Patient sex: M
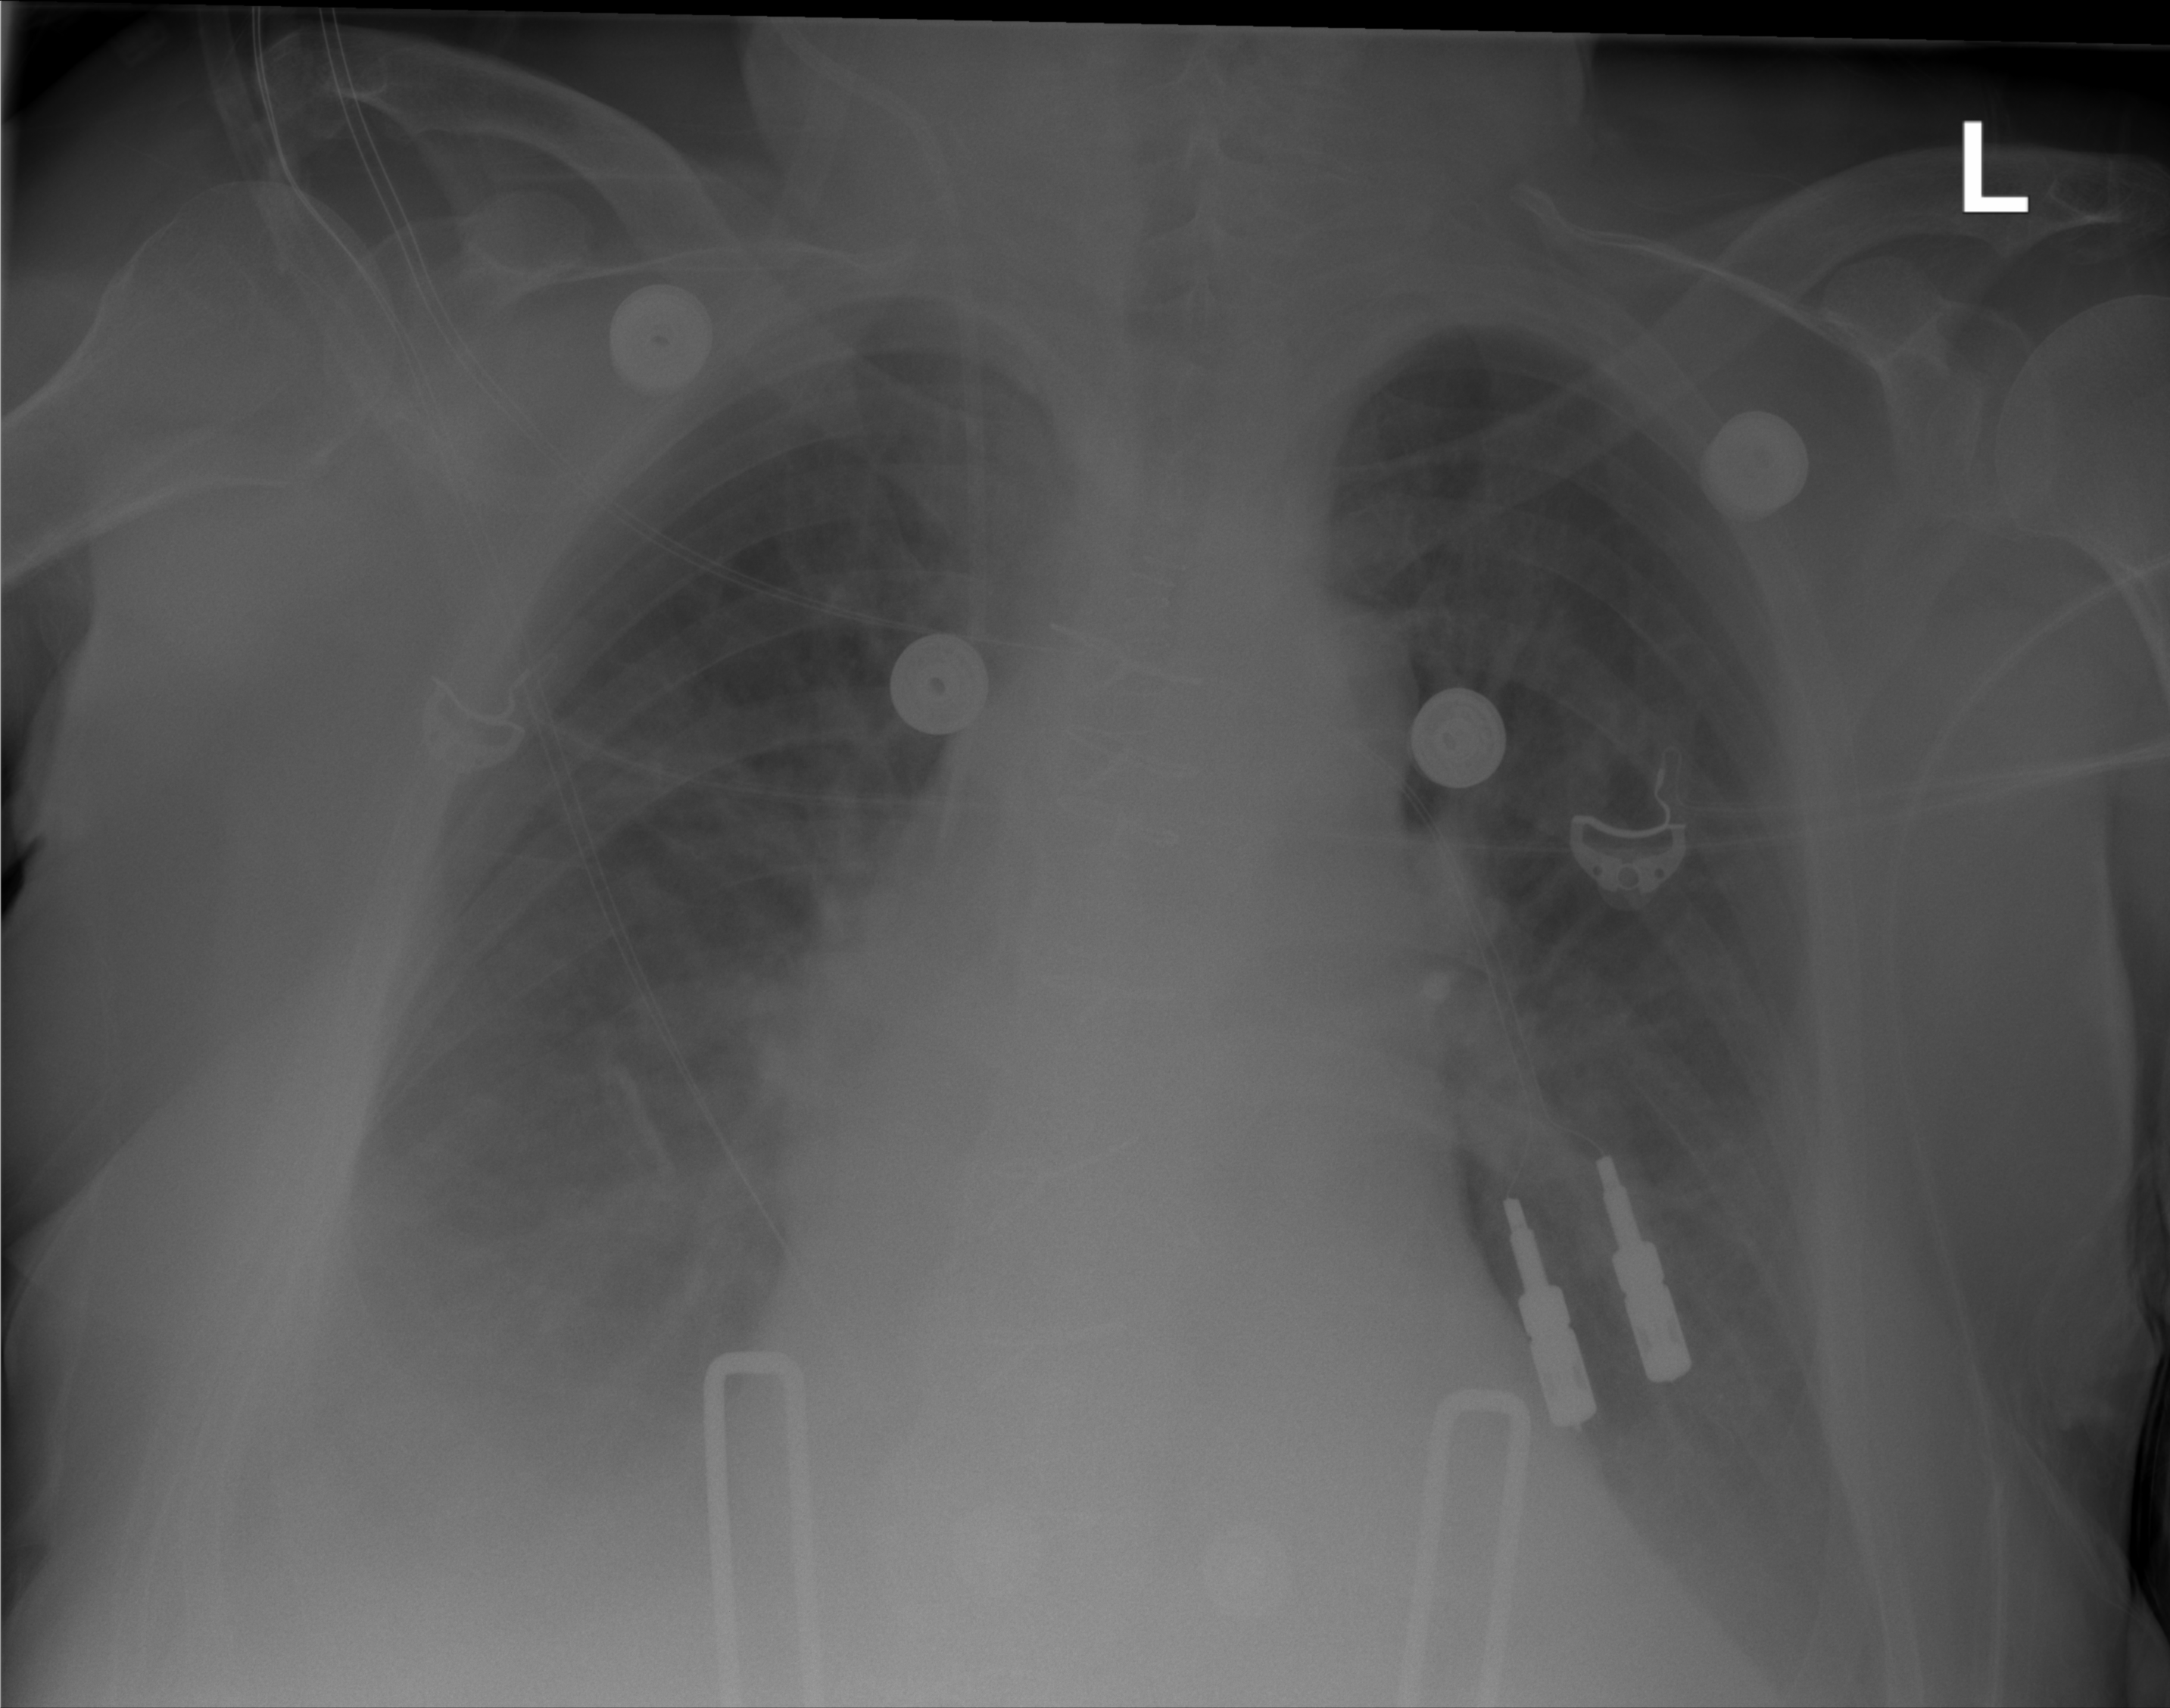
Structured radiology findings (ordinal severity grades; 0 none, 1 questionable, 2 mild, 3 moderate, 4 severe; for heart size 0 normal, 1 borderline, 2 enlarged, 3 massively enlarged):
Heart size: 0
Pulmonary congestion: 1
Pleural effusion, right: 1
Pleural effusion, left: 1
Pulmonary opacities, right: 0
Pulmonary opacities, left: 0
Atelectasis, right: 2
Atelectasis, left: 2